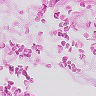
Metastatic tissue present: no